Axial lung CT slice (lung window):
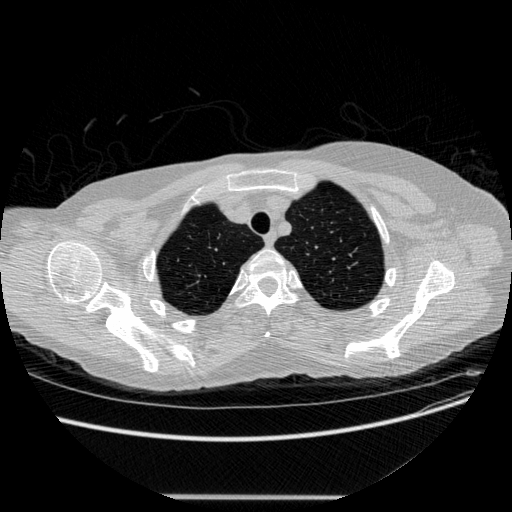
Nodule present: no